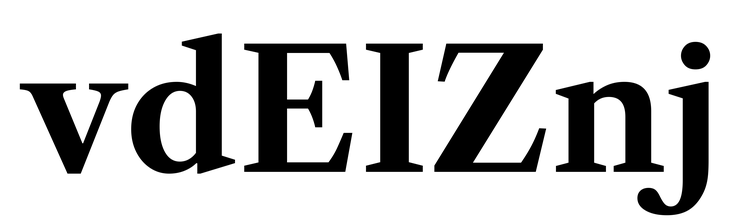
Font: LibreCaslonText_Bold